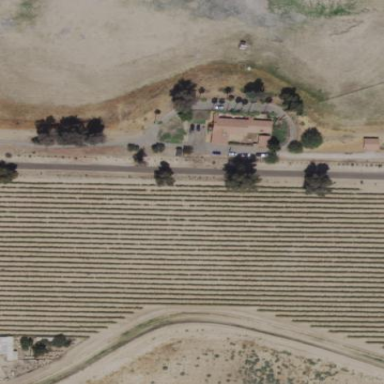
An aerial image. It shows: Beautiful vineyard in the countryside.